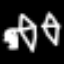
Label: diamond